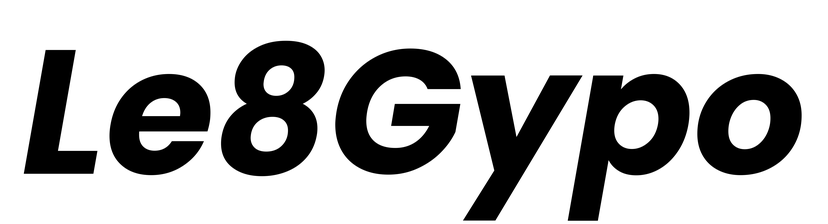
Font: Poppins-BoldItalic